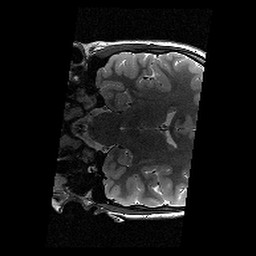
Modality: T2w
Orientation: coronal
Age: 11
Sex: female
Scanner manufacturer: siemens
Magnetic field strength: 3 T
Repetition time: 9.23 s
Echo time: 0.067 s